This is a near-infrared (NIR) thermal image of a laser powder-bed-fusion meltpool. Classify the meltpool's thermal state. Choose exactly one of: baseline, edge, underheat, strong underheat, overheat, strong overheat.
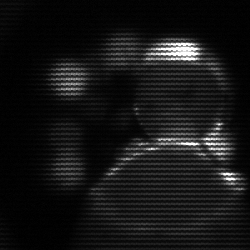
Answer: edge